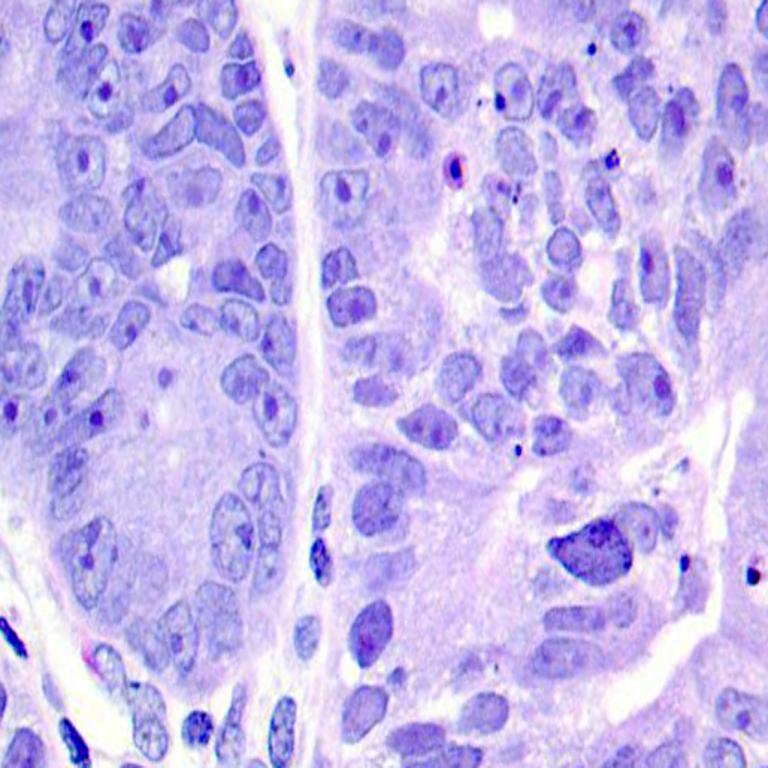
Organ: colon
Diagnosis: adenocarcinomas